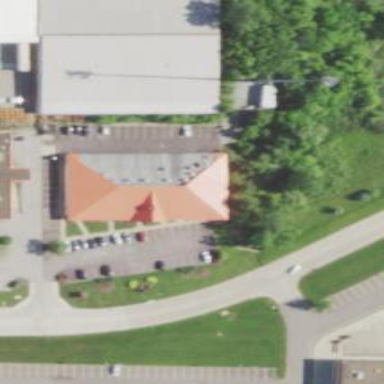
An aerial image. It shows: Fitness centre on leisure land.